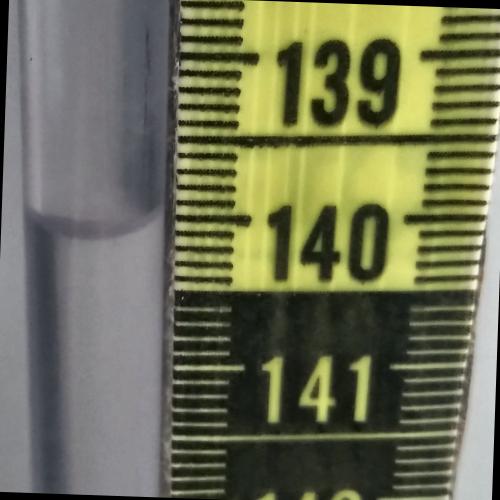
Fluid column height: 140.1 cm